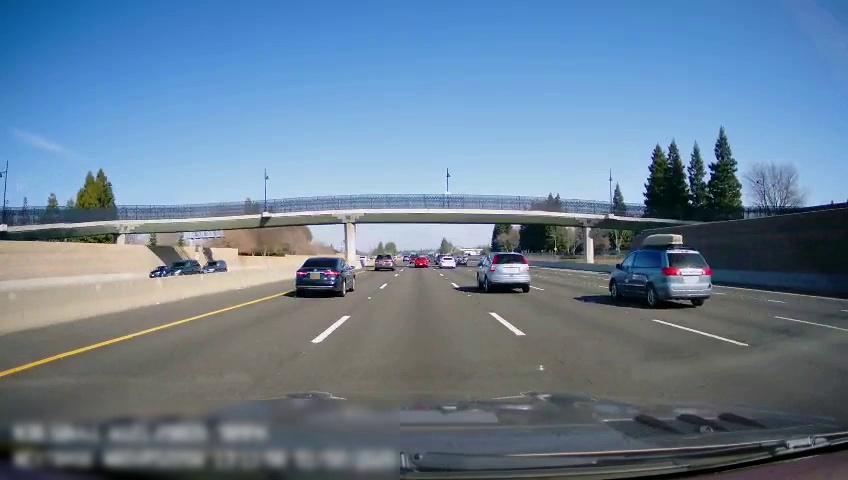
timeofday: Day
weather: Sunny
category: Vehicles | Car
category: Vehicles | SUV
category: Vehicles | SUV
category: Drivable Space
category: Vehicles | Van
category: Vehicles | SUV
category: Vehicles | Car
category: Vehicles | SUV
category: Vehicles | SUV
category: Vehicles | Car
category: Vehicles | SUV
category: Vehicles | Car
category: Vehicles | Car
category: Lanes | Alternate Lane
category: Lanes | Alternate Lane
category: Lanes | Alternate Lane
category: Lanes | Alternate Lane
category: Lanes | Current Lane
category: Lanes | Current Lane
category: Lanes | Alternate Lane